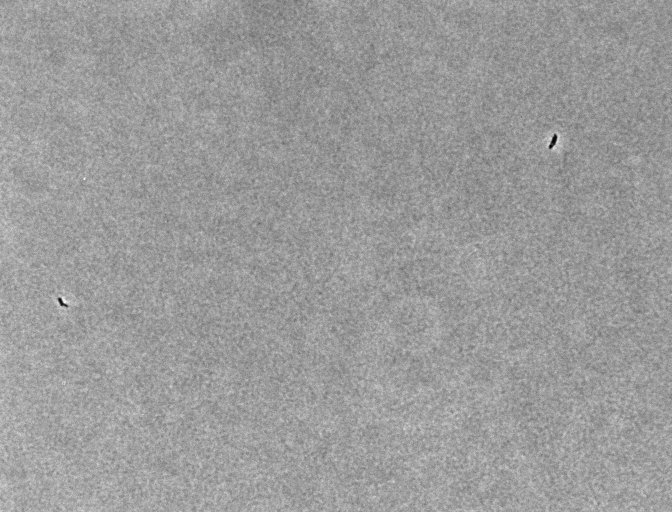
Phase contrast microscopy, 20x objective, 5 h incubation